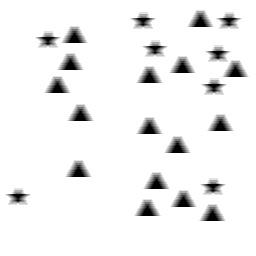
Squares: 0
Triangles: 16
Stars: 8
Total shapes: 24